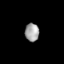
Tissue: skin
Cell type: Epithelial cells
Senescence score: 0.9362
Nuclear area (px): 251
Mean DAPI intensity: 160.442